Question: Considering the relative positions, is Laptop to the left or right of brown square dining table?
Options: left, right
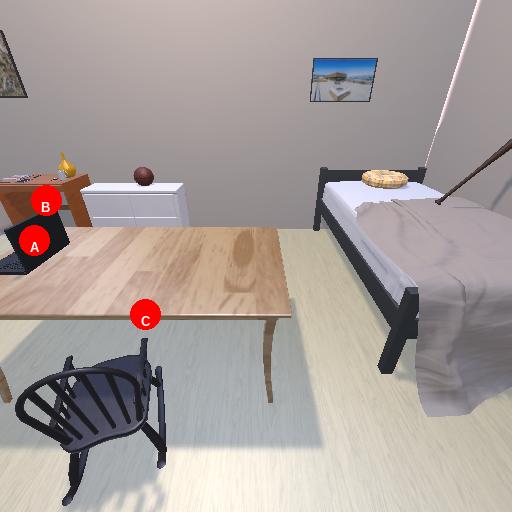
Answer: left